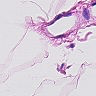
Metastatic tissue present: no